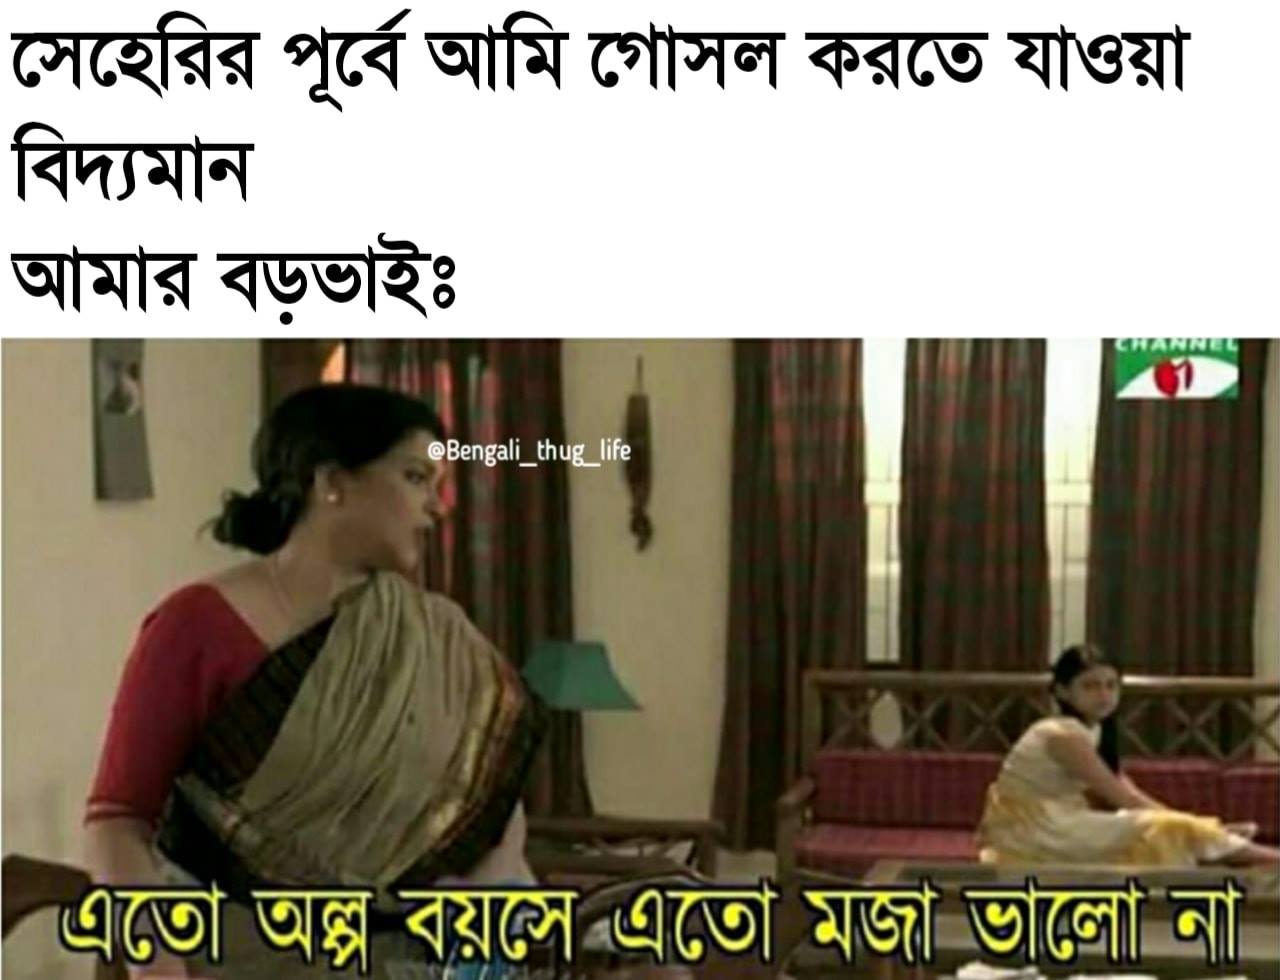
Caption: সেহেরির পূর্বে আমি গোসল করতে যাওয়া বিদ্যমান   আমার বড়ভাইঃ এত অল্প বয়সে এতো মজা ভালো না
Label: non-hate